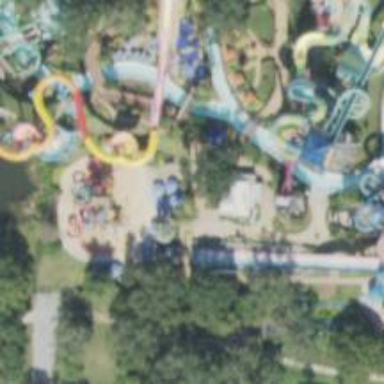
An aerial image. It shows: Water slide attraction.